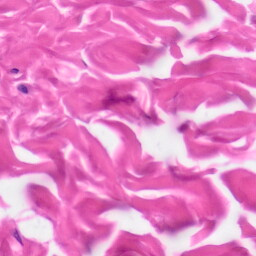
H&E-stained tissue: Skin